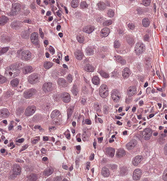
Tumor epithelial tissue: yes
Tumor-associated stroma tissue: yes
Normal tissue: no